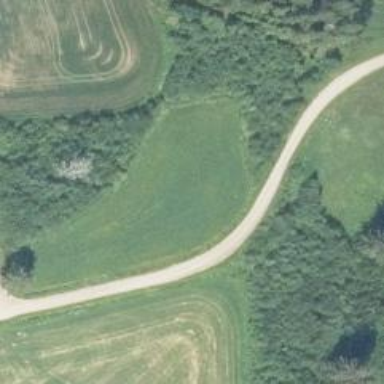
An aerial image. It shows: Unclassified road.